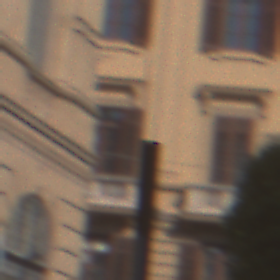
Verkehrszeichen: Ueberholverbot
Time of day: MorningAfternoon
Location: Outdoor (Urban)
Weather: Clear
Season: NotSpecified
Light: Natural